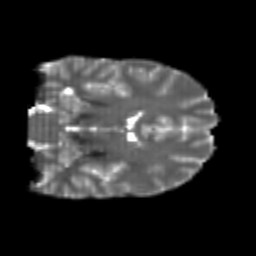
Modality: T2w
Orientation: coronal
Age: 20
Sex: male
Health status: healthy
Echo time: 0.074 s